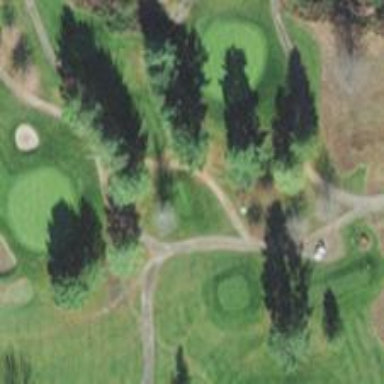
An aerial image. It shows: Path for golf carts.